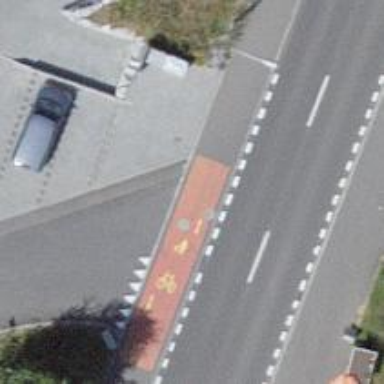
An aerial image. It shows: Road with "give way" sign.